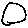
Label: circle